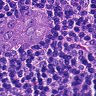
Metastatic tissue present: yes